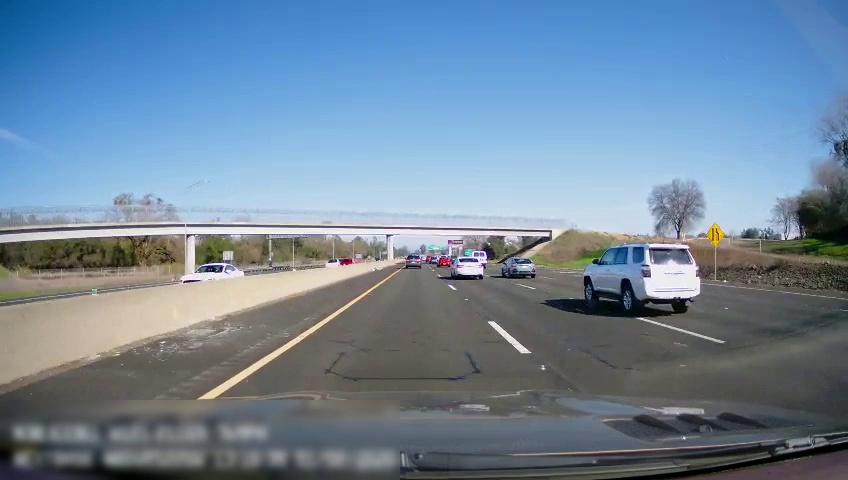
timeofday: Day
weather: Sunny
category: Drivable Space
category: Drivable Space
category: Vehicles | SUV
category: Vehicles | Car
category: Vehicles | Van
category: Vehicles | Car
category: Vehicles | SUV
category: Vehicles | Car
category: Vehicles | Car
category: Lanes | Current Lane
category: Lanes | Current Lane
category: Lanes | Current Lane
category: Lanes | Alternate Lane
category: Lanes | Alternate Lane
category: Lanes | Alternate Lane
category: Traffic | Signs